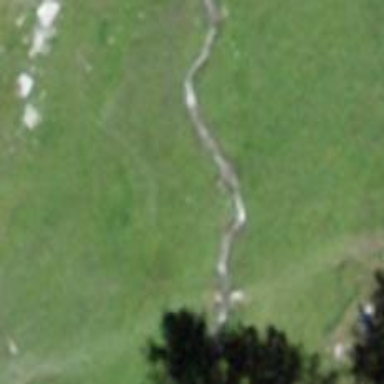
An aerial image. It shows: Path leading to bridge.